Aerial crown-view tile of a tropical tree (Barro Colorado Island, Panama), acquired 20250715:
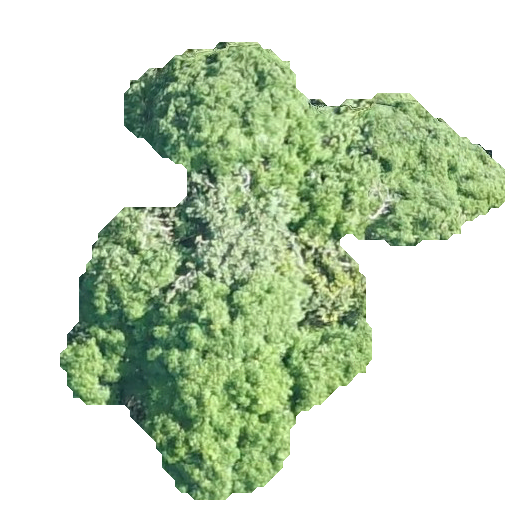
Species: Handroanthus guayacan
GBIF accepted scientific name: Handroanthus guayacan
Crown area: 164.088 m²